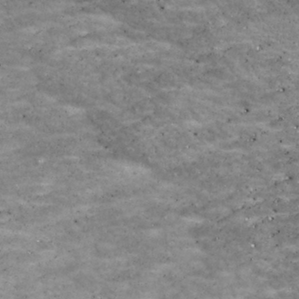
Label: non_frost